【题型】解答题　【知识点】平面几何　【难度】easy
如图，在平行四边形 $ABCD$ 中，已知 $BD$ 平分 $\angle ABC$，点 $E$ 在边 $BC$ 上，联结 $AE$ 交 $BD$ 于点 $F$，且 $AB^2 = BF \cdot BD$。

(1) 求证：点 $F$ 在边 $AB$ 的垂直平分线上；

(2) 求证：$AD \cdot AE = BE \cdot BD$。
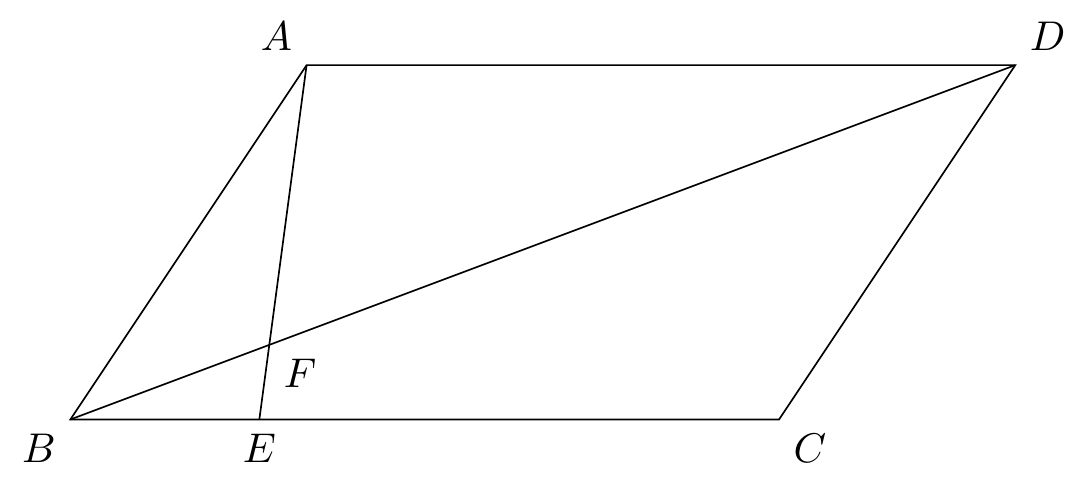
【解答】
解：(1) $\because$ $AB^2 = BF \cdot BD$，

$\therefore$ $\frac{AB}{BD} = \frac{BF}{AB}$，

又 $\because$ $\angle ABF = \angle DBA$，

$\therefore$ $\triangle ABD \sim \triangle FBA$，

$\therefore$ $\angle BAF = \angle BDA$，

$\because$ 四边形 $ABCD$ 为平行四边形，

$\therefore$ $AD // BC$，

$\therefore$ $\angle DBC = \angle BDA$，

又 $\because$ $BD$ 平分 $\angle ABC$，

$\therefore$ $\angle DBC = \angle DBA = \angle BDA$，

又 $\because$ $\angle BAF = \angle BDA$，

$\therefore$ $\angle ABF = \angle BAF$，

$\therefore$ $AB = AF$，

$\therefore$ 点 $F$ 在边 $AB$ 的垂直平分线上；

(2) $\because$ $\triangle ABD \sim \triangle FBA$，

$\therefore$ $\frac{AB}{BD} = \frac{FB}{BA}$，

$\therefore$ $\angle BAF = \angle FBA = \angle FBE$，$\angle BEF = \angle AEB$，

$\therefore$ $\triangle BEF \sim \triangle AEB$，

$\therefore$ $\frac{BE}{AE} = \frac{BF}{AB}$，

又 $\because$ $\frac{AB}{BD} = \frac{FB}{BA}$，

$\therefore$ $\frac{AB}{BD} = \frac{BE}{AE}$，

$\therefore$ $AB \cdot AE = BE \cdot BD$，

$\because$ $\angle ABD = \angle FBE = \angle ADB$，

$\therefore$ $AB = AD$，

$\therefore$ $AD \cdot AE = BE \cdot BD$。